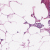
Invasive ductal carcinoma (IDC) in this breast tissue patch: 1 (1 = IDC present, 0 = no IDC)